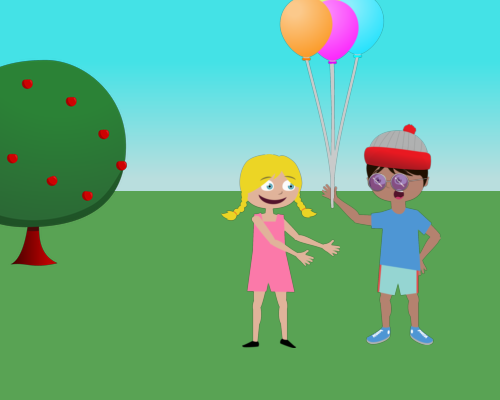
large mike on the right with purple gassas and having on gray and red hat on his head and balloon in right hand facing left happy looking jenny facing right she is smiling and small apple tree on left